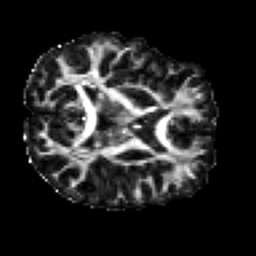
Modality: FA
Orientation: axial
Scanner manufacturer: siemens
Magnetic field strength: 3 T
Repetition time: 7.8 s
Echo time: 0.09 s